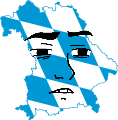
Label: 5_Twinkjak